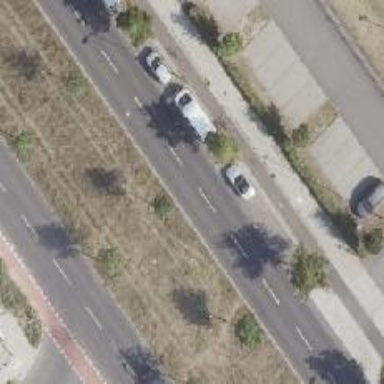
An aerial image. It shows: Secondary road with asphalt surface. There is track for cyclists on the right side and street-side parking area.